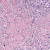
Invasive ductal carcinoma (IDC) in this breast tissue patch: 1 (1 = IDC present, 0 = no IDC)